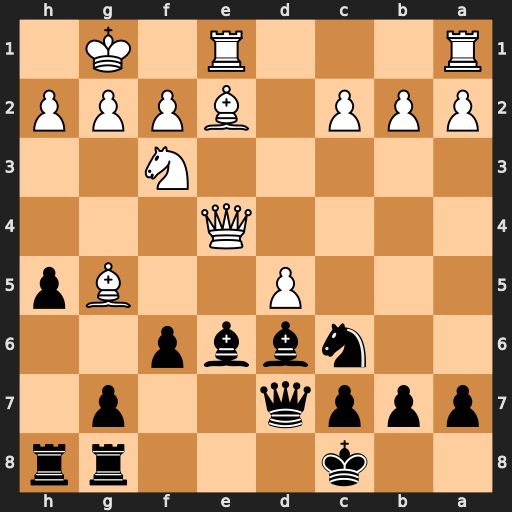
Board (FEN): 2k3rr/pppq2p1/2nbbp2/3P2Bp/4Q3/5N2/PPP1BPPP/R3R1K1
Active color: b
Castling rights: -
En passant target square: -
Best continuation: Bxd5 Qxd5 Bxh2+ Nxh2 Qxd5